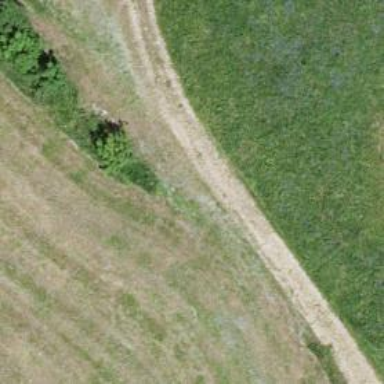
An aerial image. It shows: Unpaved track with grade2 tracktype.